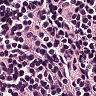
Metastatic tissue present: no